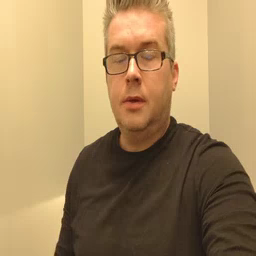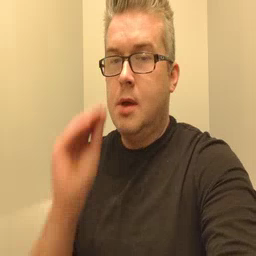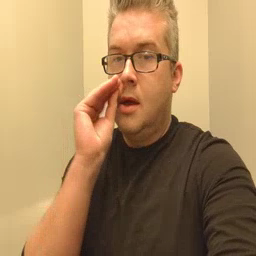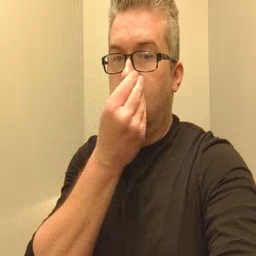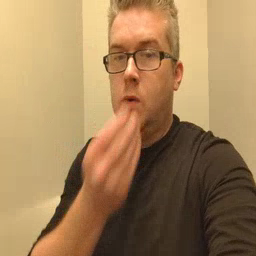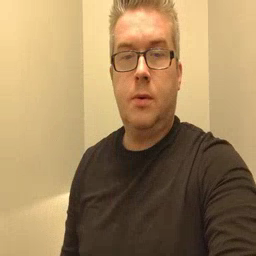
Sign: flower